Question: I'm using 'Laravel 5.7' & 'VueJs 2.5.*'...
I know how to add input fields dynamically but for my app i don't understand how to do. I have 'TicketInvoice.Vue', In that page i have a bootstrap modal to create & update my invoices. I have 2 saperate DB table one for 'TicketInvoice' and other for 'TicketInvoiceItems'.... 'TicketInvoiceItems' is an array because a 'TicketInvoice' has many 'TicketInvoiceItems'.
My '<script>' tag, Here is all 'TicketInvoice' fields:
'''
<script>
export default {
data() {
return {
ticketInvoices: {},
form: new Form({
id: "",
vendor_id: "",
ticket_invoice_no: "",
ticket_invoice_date: "",
ticket_invoice_fares_total: "",
ticket_invoice_taxes_grand_total: "",
ticket_invoice_grand_total: "",
ticket_invoice_grand_total_words: "",
ticket_invoice_terms: "",
})
};
},
</script>
'''
'TicketInvoiceItems' = 'Data' which i want their field to be added dynamically.
'''
<script>
export default {
data() {
return {
form: new Form({
ticketInvoiceItems: [{
ticket_invoice_id: '',
passenger_name: '',
ticket_no: '',
flight_no: '',
departure_date: '',
sector: '',
fares: '',
tax_SB: '',
tax_SRP: '',
tax_YQ: '',
tax_RG: '',
tax_PK: '',
tax_YR: '',
tax_SF: '',
tax_PTT: '',
tax_OAS: '',
tax_PSF: '',
tax_PB: '',
tax_OAD: '',
total_tax_breakup: '',
sub_total: ''
}]
};
},
</script>
'''
Here is my 'HTML' Code:
'''
<tbody>
<tr>
<!--Passenger Name-->
<td>
<input v-model="form.passenger_name" size="40" type="text" name="passenger_name" class="table-control form-control" :class="{ 'is-invalid': form.errors.has('passenger_name') }">
<has-error :form="form" field="passenger_name"></has-error>
</td>
<!--Ticket No.-->
<td>
<input v-model="form.ticket_no" size="24" type="text" name="ticket_no" class="table- control form-control" :class="{ 'is-invalid': form.errors.has('ticket_no') }">
<has-error :form="form" field="ticket_no"></has-error>
</td>
<!--Flight No.-->
<td>
<input v-model="form.flight_no" size="7" type="text" name="flight_no" class="table- control form-control" :class="{ 'is-invalid': form.errors.has('flight_no') }">
<has-error :form="form" field="flight_no"></has-error>
</td>
<!--Departure Date-->
<td>
<input v-model="form.departure_date" type="date" name="departure_date" class="table- control form-control" :class="{ 'is-invalid': form.errors.has('departure_date') }">
<has-error :form="form" field="departure_date"></has-error>
</td>
<!--Sector-->
<td>
<input v-model="form.sector" type="text" name="sector" class="table-control form- control" :class="{ 'is-invalid': form.errors.has('sector') }">
<has-error :form="form" field="sector"></has-error>
</td>
<!--DROPDOWN MENU-->
<td>
<div class="dropdown">
<button class="btn btn-secondary dropdown-toggle" type="button" id="dropdownMenuButton" data-toggle="dropdown" aria-haspopup="true" aria- expanded="false">
</button>
<div class="dropdown-menu form-group" aria-labelledby="dropdownMenuButton">
<form class="px-1 py-1">
<!--Taxes BreakUp-->
<input v-model="form.tax_SB" type="number" name="tax_SB" placeholder="SB"
class="table-control form-control" :class="{ 'is-invalid': form.errors.has('tax_SB') }">
<has-error :form="form" field="tax_SB"></has-error>
<input v-model="form.tax_SRP" type="number" name="tax_SRP" placeholder="SRP"
class="table-control form-control" :class="{ 'is-invalid': form.errors.has('tax_SRP') }">
<has-error :form="form" field="tax_SRP"></has-error>
<input v-model="form.tax_YQ" type="number" name="tax_YQ" placeholder="YQ"
class="table-control form-control" :class="{ 'is-invalid': form.errors.has('tax_YQ') }">
<has-error :form="form" field="tax_YQ"></has-error>
<input v-model="form.tax_RG" type="number" name="tax_RG" placeholder="RG"
class="table-control form-control" :class="{ 'is-invalid': form.errors.has('tax_RG') }">
<has-error :form="form" field="tax_RG"></has-error>
<input v-model="form.tax_PK" type="number" name="tax_PK" placeholder="PK"
class="table-control form-control" :class="{ 'is-invalid': form.errors.has('tax_PK') }">
<has-error :form="form" field="tax_PK"></has-error>
<input v-model="form.tax_YR" type="number" name="tax_YR" placeholder="YR"
class="table-control form-control" :class="{ 'is-invalid': form.errors.has('tax_YR') }">
<has-error :form="form" field="tax_YR"></has-error>
<input v-model="form.tax_SF" type="number" name="tax_SF" placeholder="SF"
class="table-control form-control" :class="{ 'is-invalid': form.errors.has('tax_SF') }">
<has-error :form="form" field="tax_SF"></has-error>
<input v-model="form.tax_PTT" type="number" name="tax_PTT" placeholder="PTT"
class="table-control form-control" :class="{ 'is-invalid': form.errors.has('tax_PTT') }">
<has-error :form="form" field="tax_PTT"></has-error>
<input v-model="form.tax_OAS" type="number" name="tax_OAS" placeholder="OAS"
class="table-control form-control" :class="{ 'is-invalid': form.errors.has('tax_OAS') }">
<has-error :form="form" field="tax_OAS"></has-error>
<input v-model="form.tax_PSF" type="number" name="tax_PSF" placeholder="PSF"
class="table-control form-control" :class="{ 'is-invalid': form.errors.has('tax_PSF') }">
<has-error :form="form" field="tax_PSF"></has-error>
<input v-model="form.tax_PB" type="number" name="tax_PB" placeholder="PB"
class="table-control form-control" :class="{ 'is-invalid': form.errors.has('tax_PB') }">
<has-error :form="form" field="tax_PB"></has-error>
<input v-model="form.tax_OAD" type="number" name="tax_OAD" placeholder="OAD"
class="table-control form-control" :class="{ 'is-invalid': form.errors.has('tax_OAD') }">
<has-error :form="form" field="tax_OAD"></has-error>
</form>
</div>
</div>
</td>
<!--Total Taxes Break Up-->
<td>
<input v-model="form.total_tax_breakup" type="number" size="10" name="total_tax_breakup" class="table-control form-control" :class="{ 'is-invalid': form.errors.has('total_tax_breakup') }">
<has-error :form="form" field="total_tax_breakup"></has-error>
</td>
<!--Fares-->
<td>
<input v-model="form.fares" type="number" size="10" name="fares" class="table-control form-control" :class="{ 'is-invalid': form.errors.has('fares') }">
<has-error :form="form" field="fares"></has-error>
</td>
<!--Sub Total -->
<td>
<input v-model="form.sub_total" type="number" size="10" name="sub_total" class="table- control form-control" :class="{ 'is-invalid': form.errors.has('sub_total') }">
<has-error :form="form" field="sub_total"></has-error>
</td>
<!--Remove Button-->
<td>
<button class="btn btn-default form-control" style="background-color: transparent;"><i class="fas fa-times-circle text-fade-red"></i></button>
</td>
</tr>
<!--Add Button-->
<button class="btn btn-default" style="background-color: transparent;"><i class="fas fa- check-circle text-green"></i></button>
</tbody>
'''

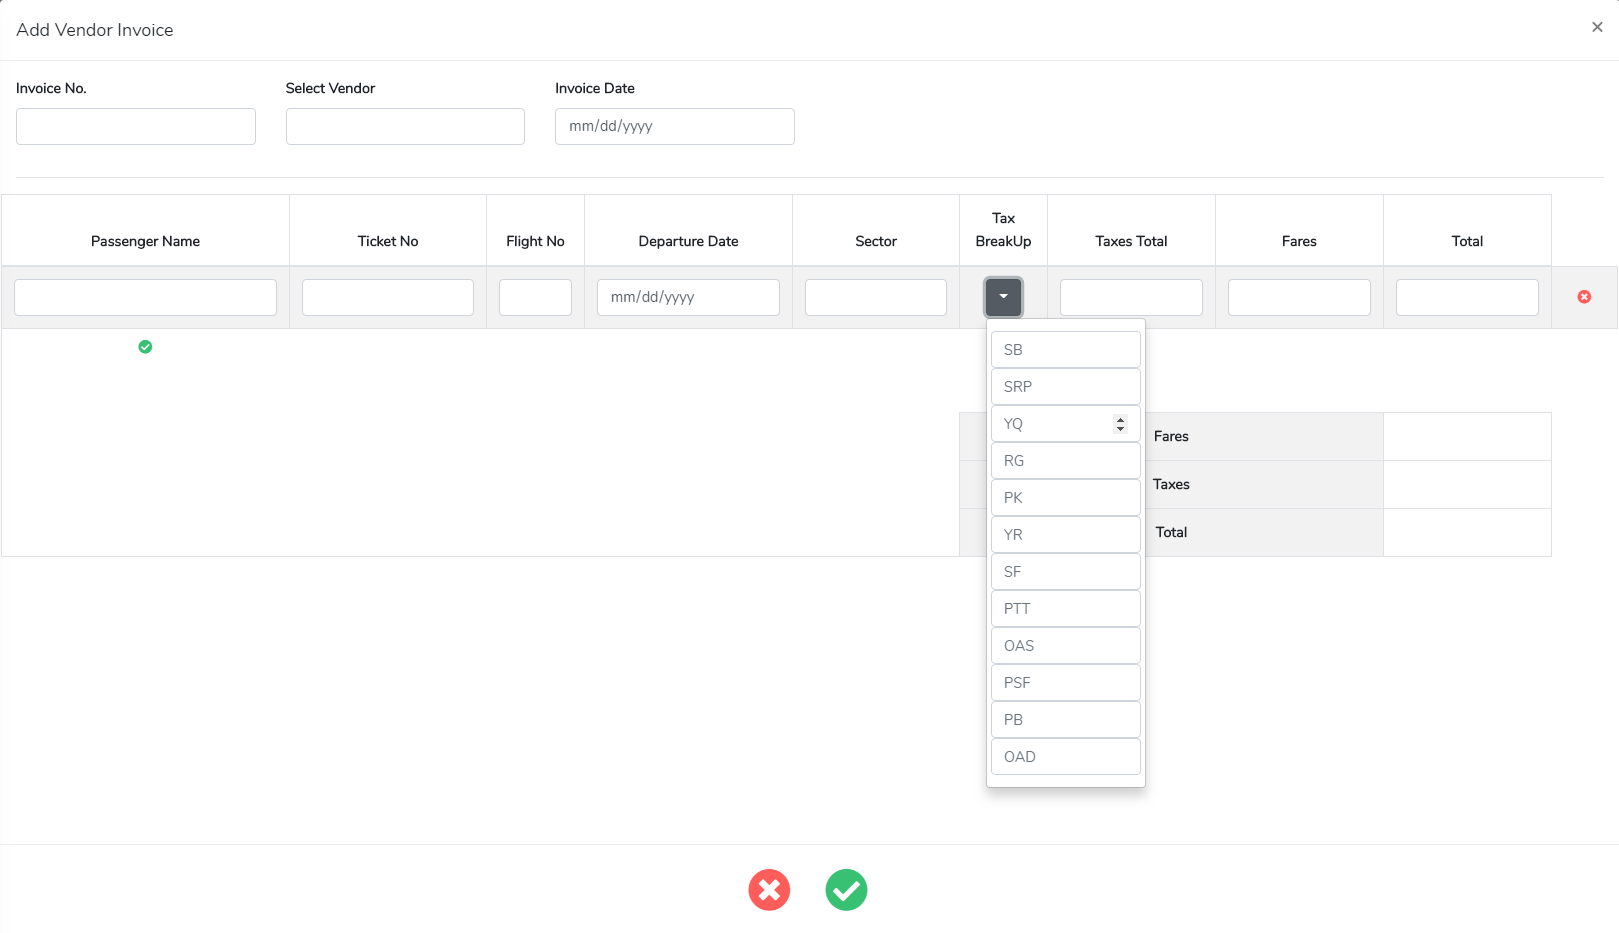
Answer: You need to add a template that has all the fields you need. Let's assume they are all text-fields
'''
<script>
export default {
data() {
return {
formFields: [
"passenger_name",
"ticket_no",
"flight_no",
"departure_date",
"sector",
]
...
}
}
}
'''
Then you can now dynamically add the fields into the form like so:
'''
<td v-for="(fieldName, pos) in formFields" :key="pos">
<input v-model="form[fieldName]" size="40" type="text" :name="fieldName" class="table-control form-control" :class="{ 'is-invalid': form.errors.has(fieldName) }">
<has-error :form="form" :field="fieldName"></has-error>
</td>
'''